Question: I want to selecting and showing data based on current date. I have made query selected for this, but it not working
this is my date data on table :

this is my query:
'''
$now = date('Y-m-d');
$trans = FA_transaction::where('assign_date', $now)->get();
'''
when i execute the query, i don't get any data
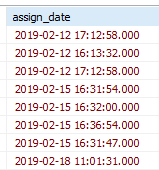
Answer: You can do :
'''
$trans = FA_transaction::whereDate('date', Carbon::today())->get();
'''
OR if you want to use MySQL's CURDATE function, you can do :
'''
$trans = FA_transaction::->whereRaw('Date(date) = CURDATE()')->get();
'''